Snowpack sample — Loveland Pass, Silver Plume, Colorado, USA (12/14/25, 10:50 AM MST)
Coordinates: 39.664, -105.882
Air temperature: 36 °F
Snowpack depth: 67 cm
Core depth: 10 cm
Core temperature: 50 °F
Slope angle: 6°, slope face: 326°
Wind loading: low
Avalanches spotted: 0
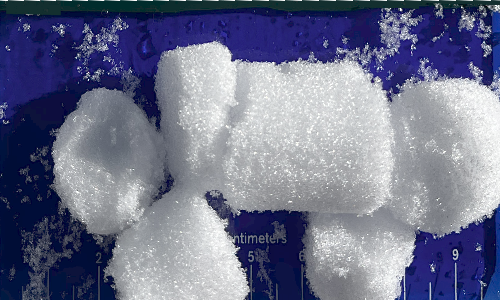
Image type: core
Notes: No avalanches spotted, very late start to the season with minimal snowpack